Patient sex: M
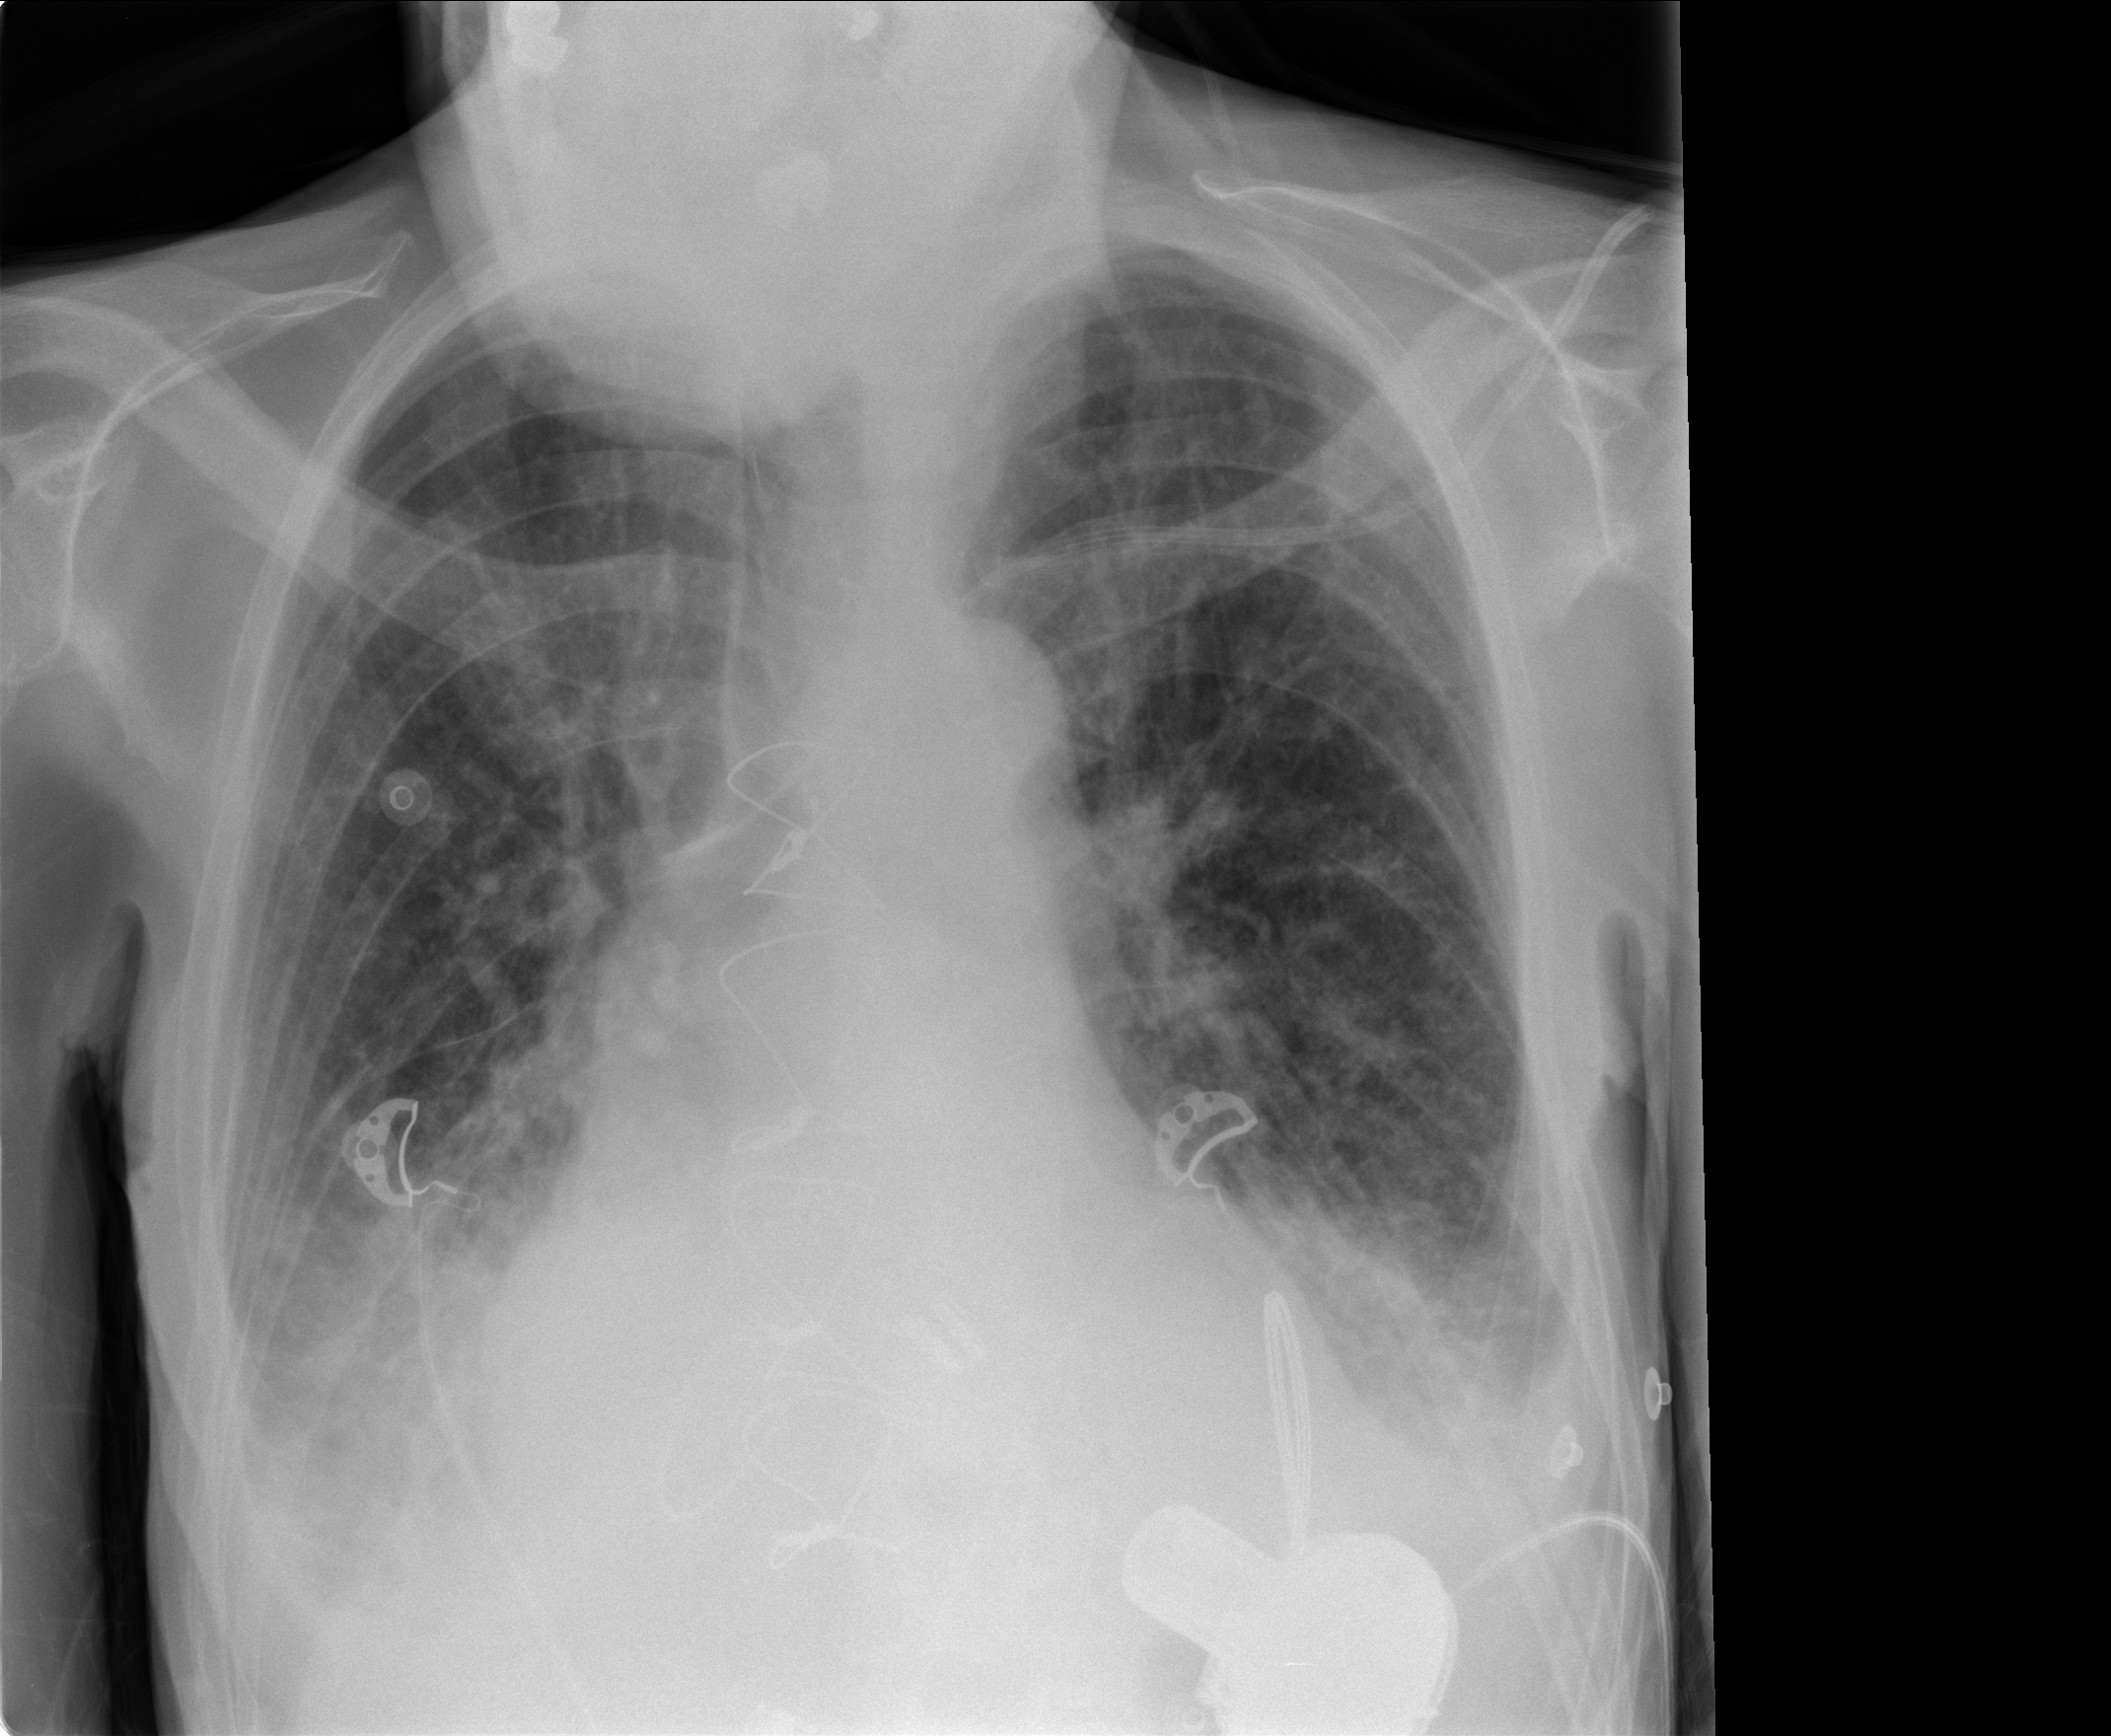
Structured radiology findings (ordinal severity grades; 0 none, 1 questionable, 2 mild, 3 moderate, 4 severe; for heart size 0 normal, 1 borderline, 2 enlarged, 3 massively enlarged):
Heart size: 2
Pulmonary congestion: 2
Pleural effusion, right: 2
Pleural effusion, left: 2
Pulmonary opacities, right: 1
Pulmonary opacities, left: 2
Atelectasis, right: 2
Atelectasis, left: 2